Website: home-depot
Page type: account-selection
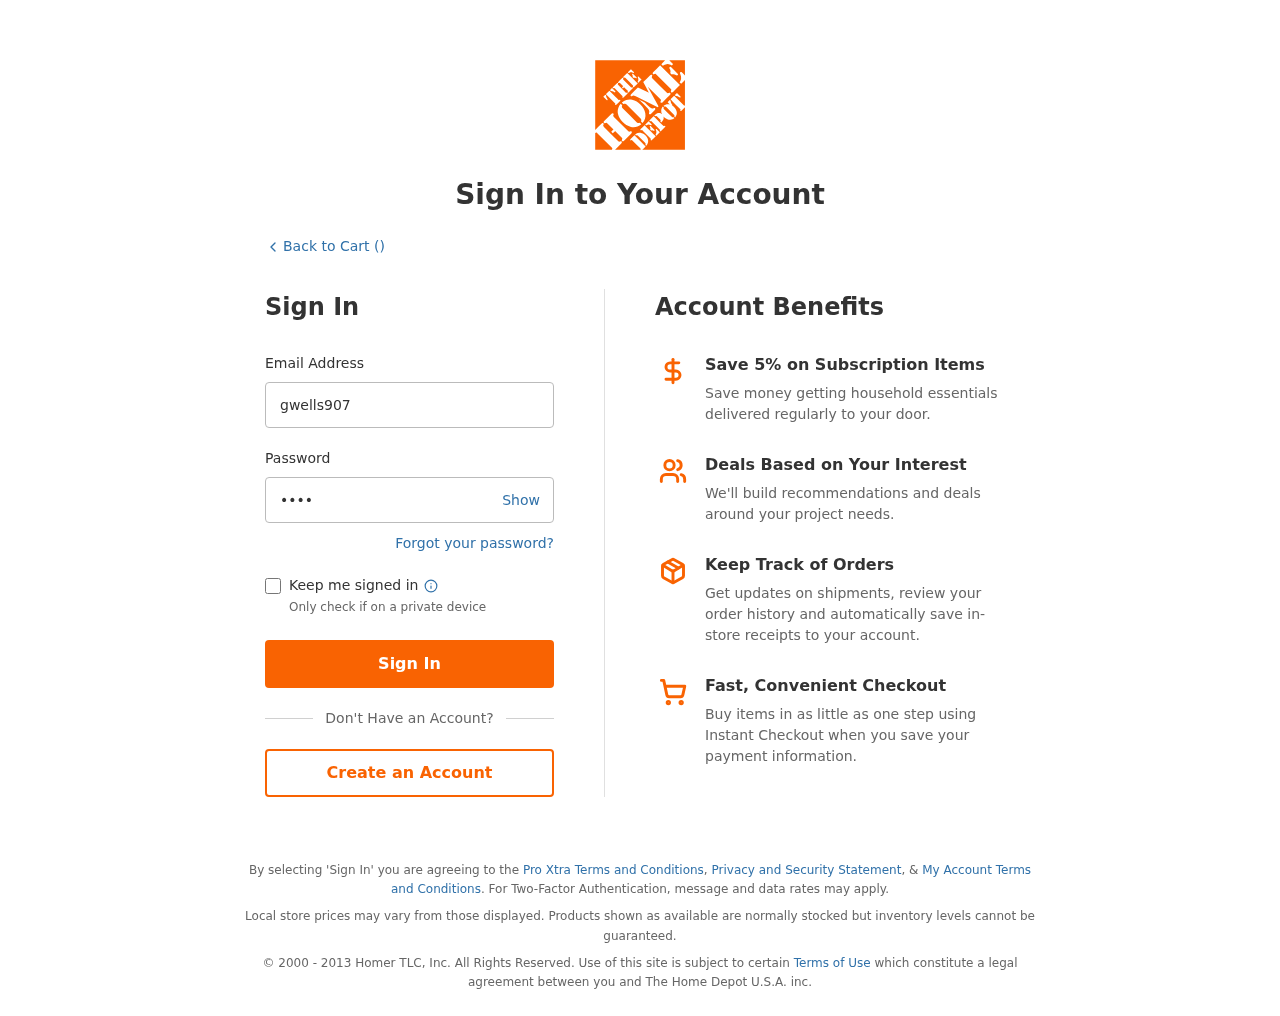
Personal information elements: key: PII_LOGIN_USERNAME
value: gwells907